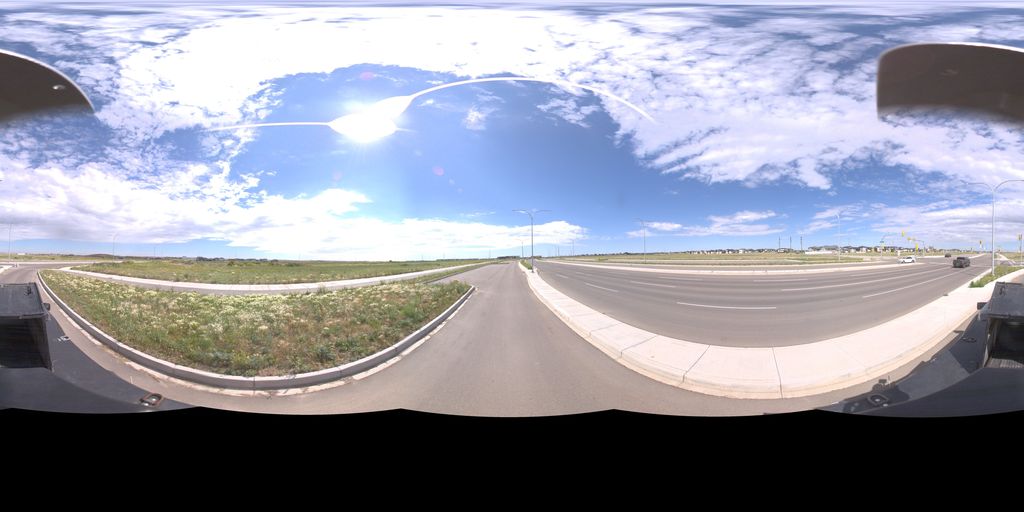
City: saskatoon